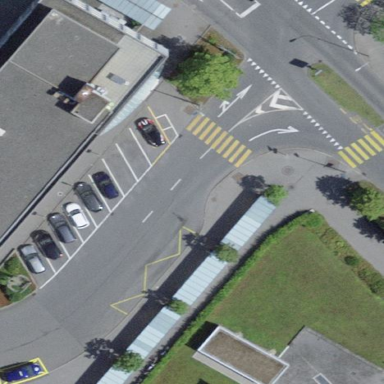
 paved with asphalt. It is designated for roadside parking."